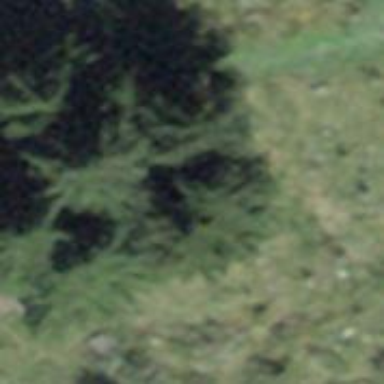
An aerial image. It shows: Evergreen needle-leaved tree.